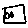
Label: square